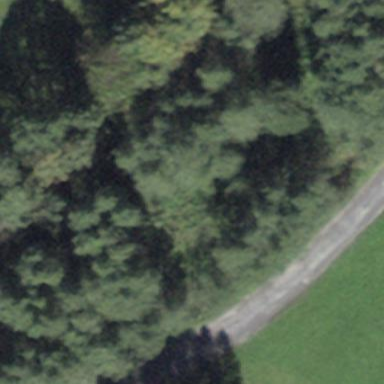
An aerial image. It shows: Forest area.